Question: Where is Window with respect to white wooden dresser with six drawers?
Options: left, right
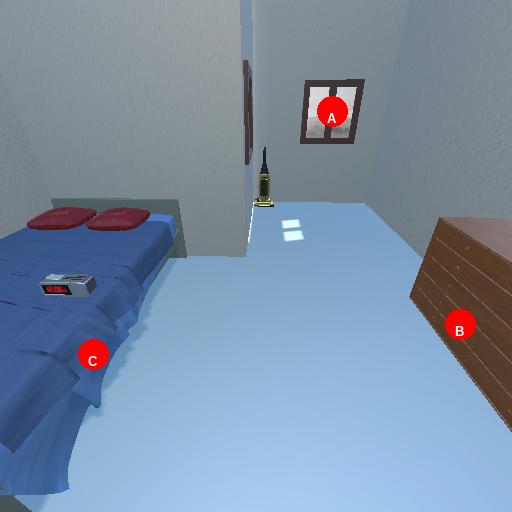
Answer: left